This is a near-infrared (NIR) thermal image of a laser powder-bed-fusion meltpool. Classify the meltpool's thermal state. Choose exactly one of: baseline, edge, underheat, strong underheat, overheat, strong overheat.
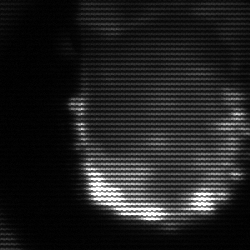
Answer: baseline